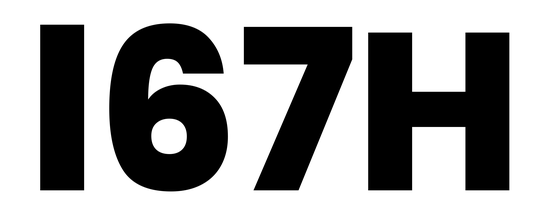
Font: Poppins-ExtraBold